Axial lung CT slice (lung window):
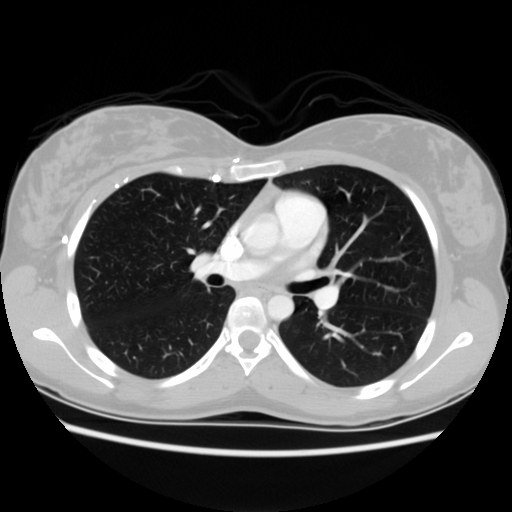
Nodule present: no